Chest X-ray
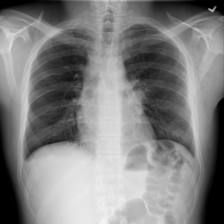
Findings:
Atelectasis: negative
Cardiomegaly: negative
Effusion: negative
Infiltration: negative
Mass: negative
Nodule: negative
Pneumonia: negative
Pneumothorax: negative
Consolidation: negative
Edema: negative
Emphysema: positive
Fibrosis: negative
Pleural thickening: negative
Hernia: negative